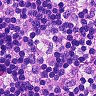
Metastatic tissue present: no